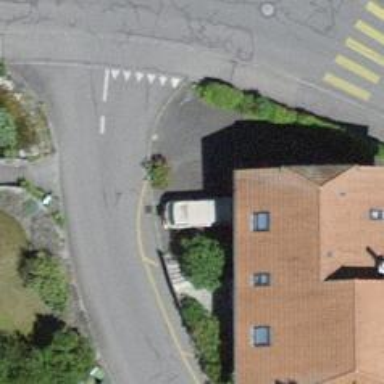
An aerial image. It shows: Bus stop along the road.